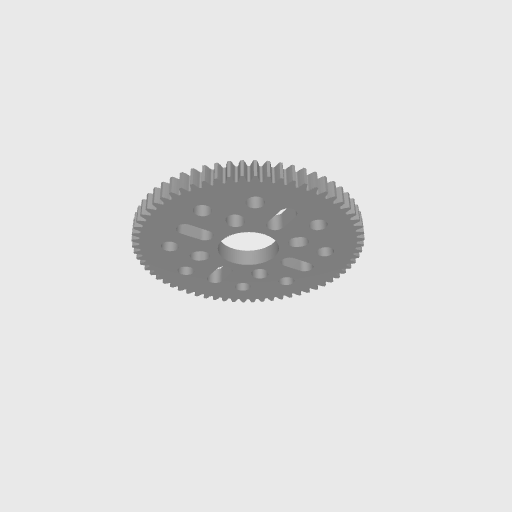
Part: HubMountAcetalGear64T